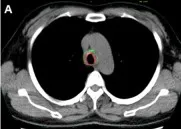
Thoracic computerized tomography (CT) scans for adenoid cystic carcinoma (ACC) in central airway. (A-G) Thoracic CT scans before placing the stent with 125I seeds.
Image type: radiology (ct)